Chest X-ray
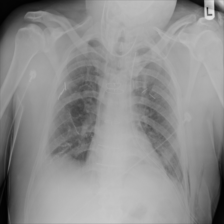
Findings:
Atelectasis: negative
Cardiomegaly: negative
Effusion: negative
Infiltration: negative
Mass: negative
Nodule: negative
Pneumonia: negative
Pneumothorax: negative
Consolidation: negative
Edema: negative
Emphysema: negative
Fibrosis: negative
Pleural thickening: negative
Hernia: negative